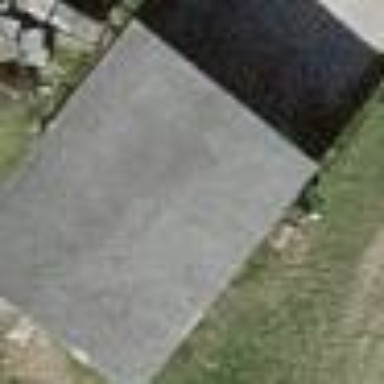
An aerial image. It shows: Garage.